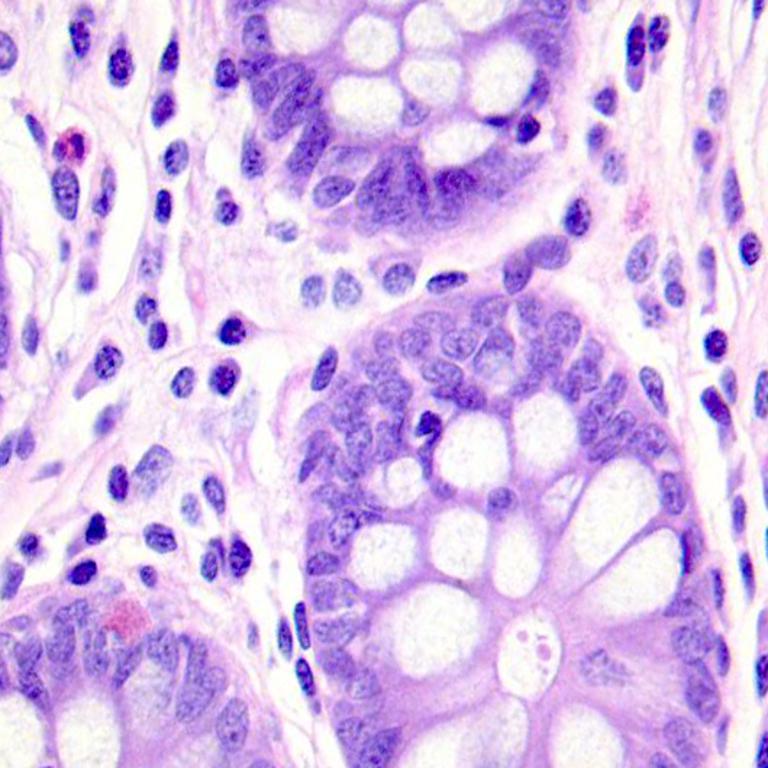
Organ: colon
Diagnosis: benign